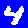
Digit: 4